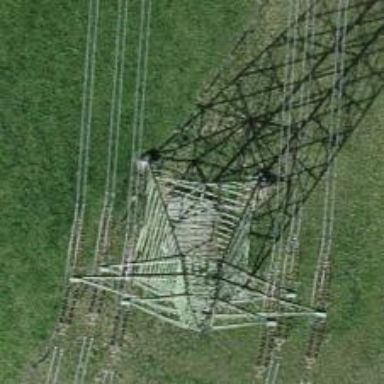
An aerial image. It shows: Towering power structure.